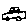
Label: car